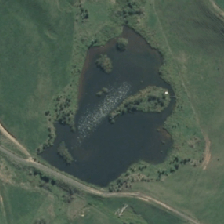
Land cover: lake_pond